Interaction volume radius: 5 \u00c5
Interaction volume height: 30 \u00c5
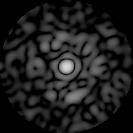
Disorder parameter: 0.8152